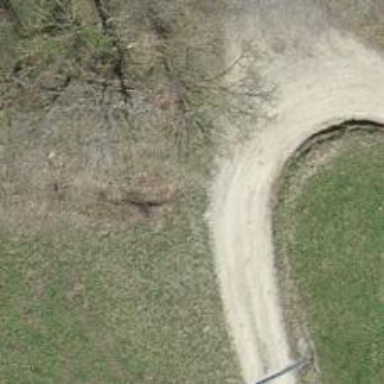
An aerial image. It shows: Bench.